Question: I'm trying to implement a simple TPH example from <URL>. I have two tables:
## PERSON
'''
[PersonID] [int] IDENTITY(1,1) NOT NULL,
[PersonTypeID] [int] NOT NULL,
<URL> NOT NULL,
[HourlyRate] [int] NULL
'''
## PersonType
'''
[PersonTypeID] [int] IDENTITY(1,1) NOT NULL,
<URL> NOT NULL
'''
In EF designer, I follow the tutorial and create a new Entity called Employee and specify Person as the base type. Then move the HourlyRate property to Employee. In the Mapping Details window, I map the entity to the Person table and it properly maps HourlyRate property to the correct DB field. Then I set Person to abstract.
If I build it now without specifying a condition and a discriminator in the Employee entity, it builds fine. If I follow the tutorial and specify HourlyRate as the condition and use "Is" "Not Null" as the discriminator, it builds fine.
But I want to use PersonTypeID as the discriminator and an Employee should have a PersonTypeID of 1. So I select PersonTypeID as the the condition field, "=" as the operator, and 1 as the value. When I build, VS tells me the it's successful but also has something in the Error window.
> Error 3032: Problem in mapping fragments starting at line
798:Condition member 'Person.PersonTypeID' with a condition other than
'IsNull=False' is mapped. Either remove the condition on
Person.PersonTypeID or remove it from the mapping.
I read in another article that I need to delete the PersonType navigation property in the Person Entity. So I tried that but still got the same error.
I thought I was able to get this to work before on another project but I'm not sure what changed for this one. The only thing different that I can think of is that I recently updated to EF 4.1.
This is what I have set up in the designer

Any suggestions are greatly appreciated!
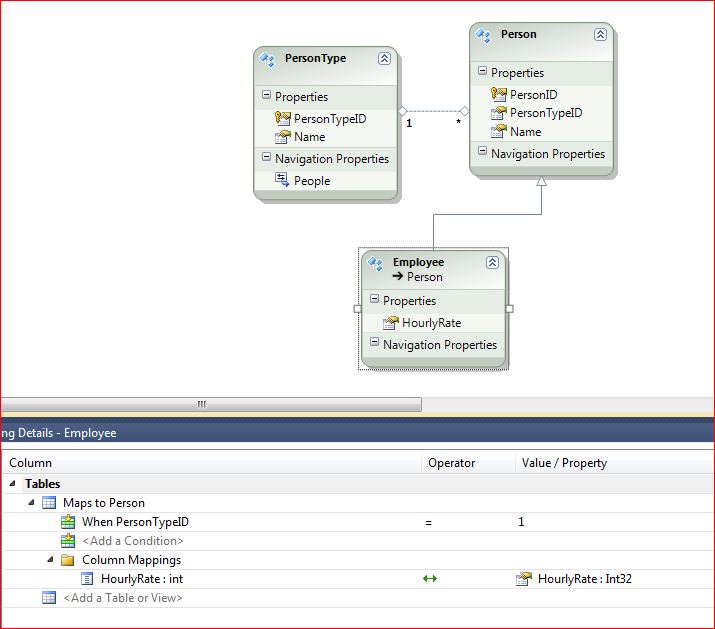
Answer: I figured it out. Adding the PersonType entity to the designer threw everything off. The key was to delete the PersonType navigation property as well as the PersonTypeID property. But since I included the PersonType entity, deleting PersonTypeID broke the foreign key constraint.
By not including PersonType entity, I can delete PersonTypeID and everything compiles successfully.